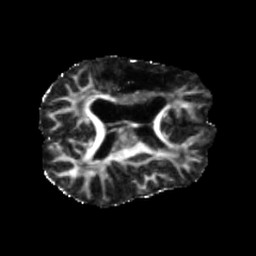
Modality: FA
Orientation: axial
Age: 42
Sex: male
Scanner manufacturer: siemens
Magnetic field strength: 3 T
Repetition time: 5.47 s
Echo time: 0.0854 s